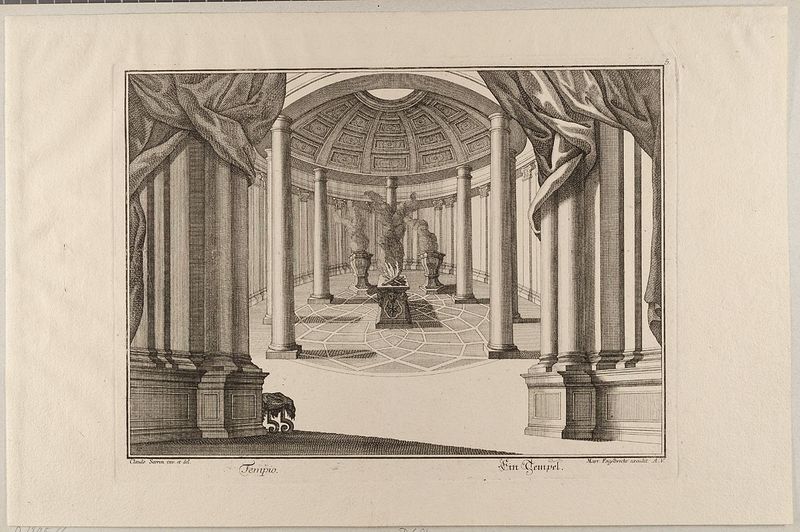
Titel: Ein Tempel, Blatt 5 aus der Folge 'Operalische Vorstellungen', herausgegeben von M. Engelbrecht
Künstler: Claudius Sarron
Standort: Hamburg
Institution: Museum für Kunst und Gewerbe Hamburg
Schlagwörter: feuer, marmor, skizze, säule, zeichnung, muster, wand, barock, kirche, boden, skulptur, statue, grafik, graphik, kuppel, plastik, fotografie, photographie, druckgraphik, druckgrafik, radierung, kunst, litographie, tempel, tempo, bildhauerkunst, reproduktionen, barockzeit, barockzeitalter, druckerzeugnisse, architekturdarstellungen, bühnenausstattung, bühnenbild, ornamentstich, vorlageblätter, bühnenvorhang